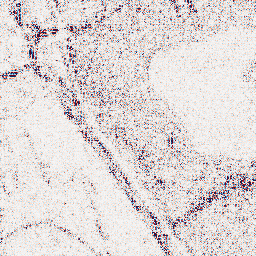
Category: wavelet
Decomposition family: wavelet_dwt
Decomposition parameters: wavelet: db8
level: 1
Upsampling method: bspline
Upsampling parameters: scale: 2
Upsampling scale: 2